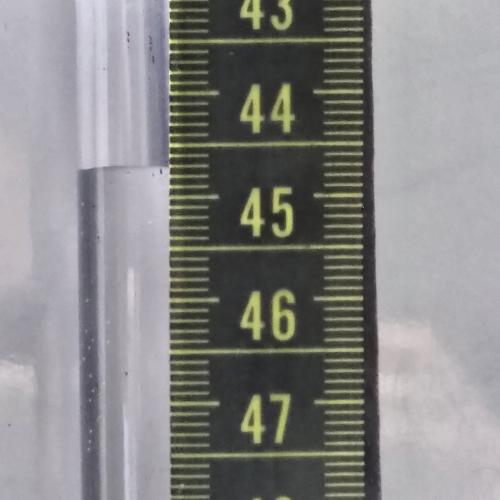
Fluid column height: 44.7 cm